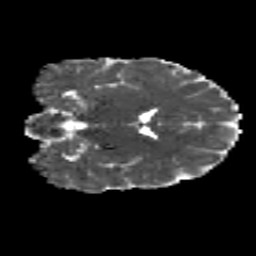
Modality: MD
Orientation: coronal
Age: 20
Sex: male
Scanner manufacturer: siemens
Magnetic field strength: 3 T
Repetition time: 8.8 s
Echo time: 0.085 s